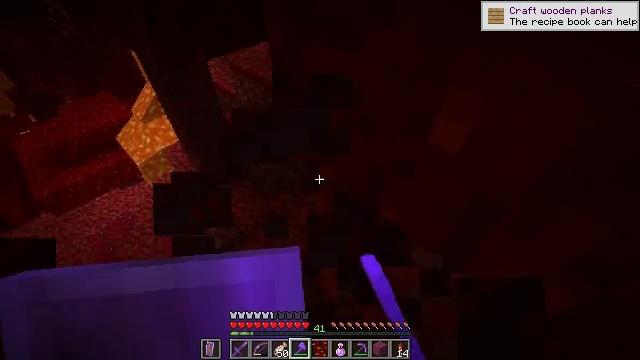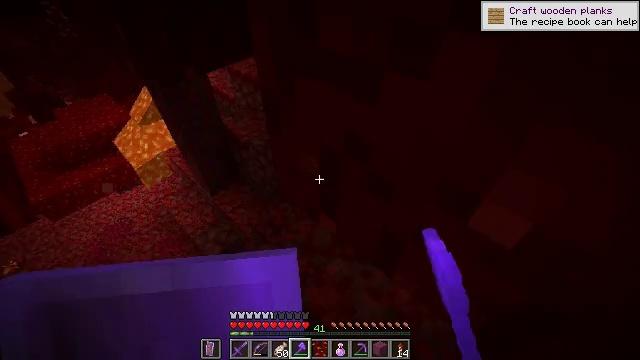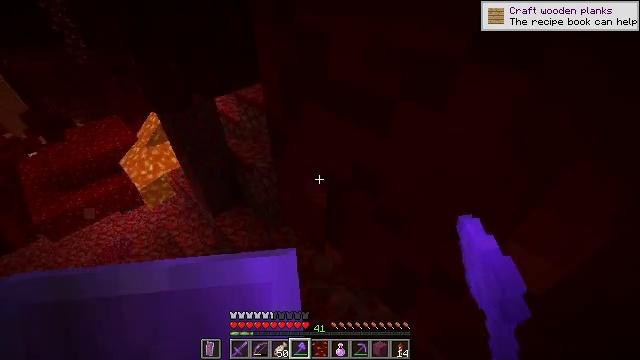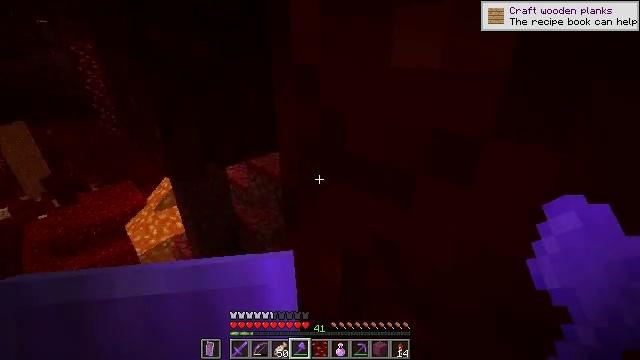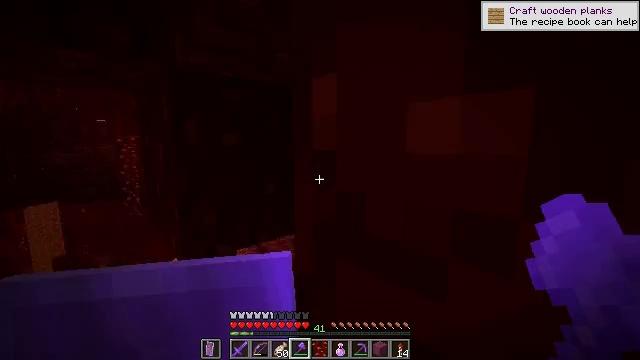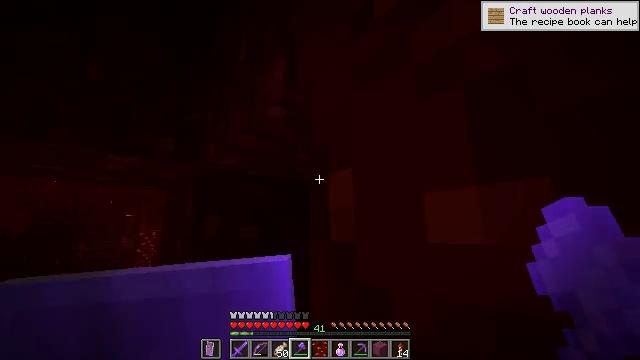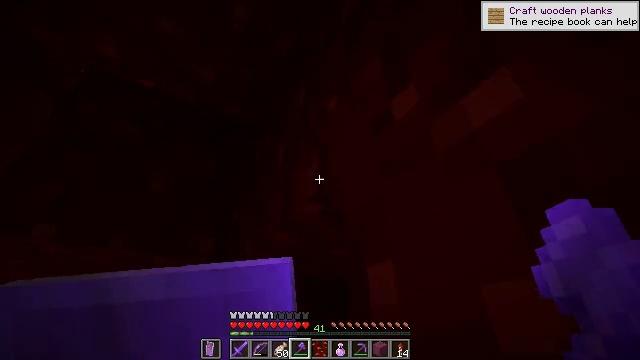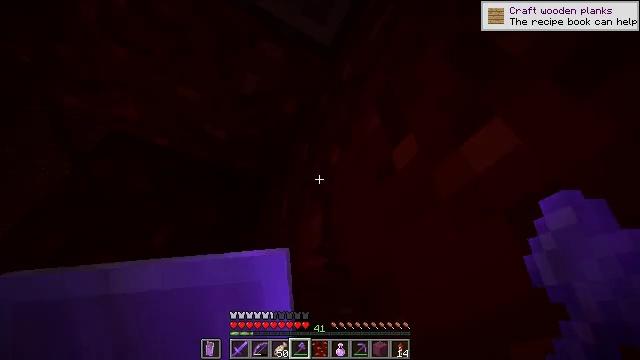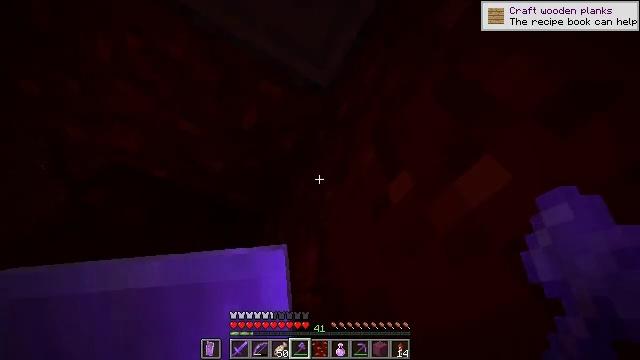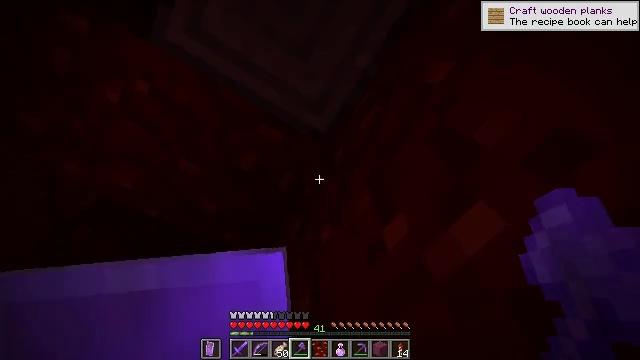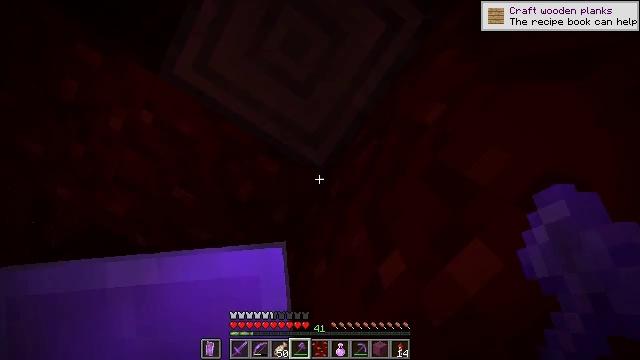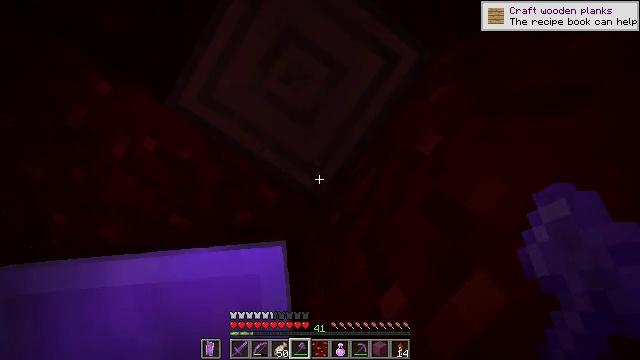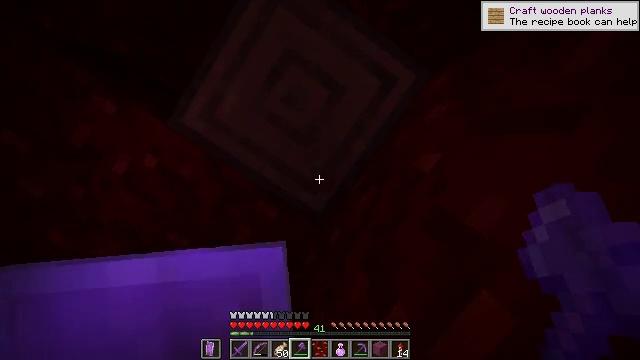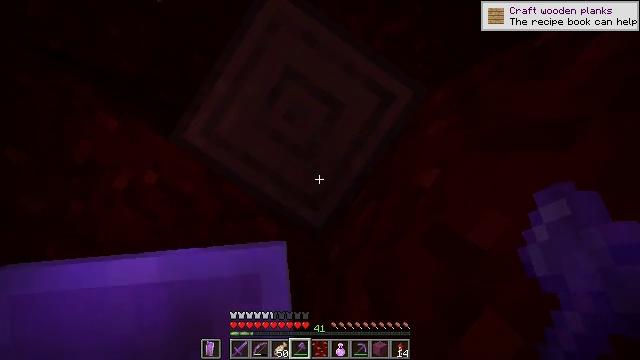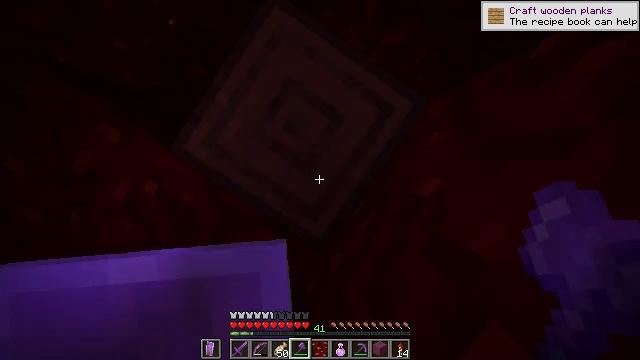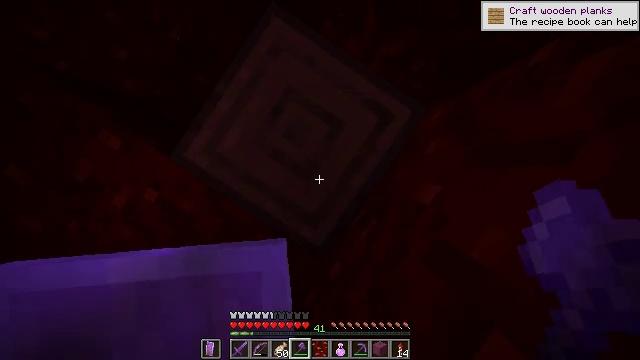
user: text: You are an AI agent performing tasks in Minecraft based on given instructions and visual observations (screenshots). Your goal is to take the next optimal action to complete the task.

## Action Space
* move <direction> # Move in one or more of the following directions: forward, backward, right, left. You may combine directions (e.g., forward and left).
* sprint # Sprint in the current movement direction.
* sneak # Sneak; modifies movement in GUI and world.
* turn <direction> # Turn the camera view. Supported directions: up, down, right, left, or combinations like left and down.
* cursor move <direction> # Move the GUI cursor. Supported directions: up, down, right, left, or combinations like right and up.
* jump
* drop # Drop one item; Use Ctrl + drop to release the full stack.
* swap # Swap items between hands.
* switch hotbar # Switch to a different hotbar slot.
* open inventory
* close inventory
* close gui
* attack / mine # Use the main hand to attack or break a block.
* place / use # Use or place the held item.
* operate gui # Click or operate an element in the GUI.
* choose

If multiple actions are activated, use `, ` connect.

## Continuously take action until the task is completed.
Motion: motion action
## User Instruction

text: Gather crimson stem from a crimson forest.
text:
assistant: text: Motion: no_op
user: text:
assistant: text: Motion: turn up
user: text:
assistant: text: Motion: turn left and up
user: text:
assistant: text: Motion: turn left and up
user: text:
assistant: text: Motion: turn left and up
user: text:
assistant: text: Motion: turn left and up
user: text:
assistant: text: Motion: turn left and up
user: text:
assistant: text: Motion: turn right and up
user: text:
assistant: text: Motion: turn right and up
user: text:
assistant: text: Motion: turn right and up
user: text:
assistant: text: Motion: turn up
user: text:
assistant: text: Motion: turn up
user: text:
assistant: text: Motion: turn up
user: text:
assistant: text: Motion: turn up
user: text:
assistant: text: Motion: turn up
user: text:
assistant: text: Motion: turn up
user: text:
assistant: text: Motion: turn up
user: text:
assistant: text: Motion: turn up
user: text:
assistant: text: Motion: attack / mine
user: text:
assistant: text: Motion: attack / mine
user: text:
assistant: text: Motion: attack / mine
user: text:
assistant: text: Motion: attack / mine
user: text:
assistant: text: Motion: attack / mine
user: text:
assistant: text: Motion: attack / mine
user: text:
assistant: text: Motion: attack / mine
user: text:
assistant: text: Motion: attack / mine
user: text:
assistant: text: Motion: attack / mine
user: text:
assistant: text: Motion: attack / mine
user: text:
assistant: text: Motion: attack / mine
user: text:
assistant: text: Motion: attack / mine